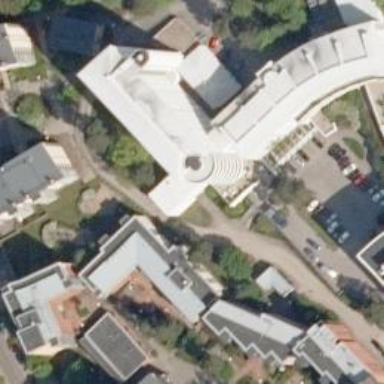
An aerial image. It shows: White hospital building with flat roof.